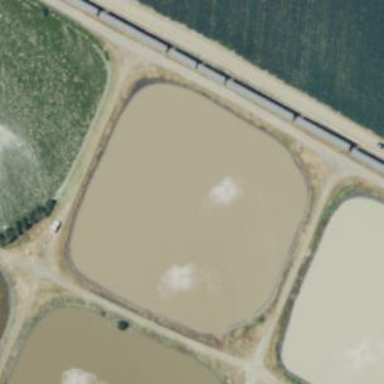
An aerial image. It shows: Reservoir of water next to man-made wastewater plant.